По прямой $OB$ равномерно движется самолет со скоростью $v > c$ ($c$ — скорость звука). Наблюдатель следит за полетом из точки $A$. В тот момент, когда самолет находится в точке $O$, специальное устройство, установленное на самолете, испускает два коротких звуковых импульса: сначала импульс с малой амплитудой, затем — с большой. Временной интервал между импульсами равен $\tau$. При каких условиях наблюдатель сможет зарегистрировать сначала импульс с большой амплитудой, а потом с малой? Расстояние $OA$ равно $L$, угол $AOB$ равен $\theta$.
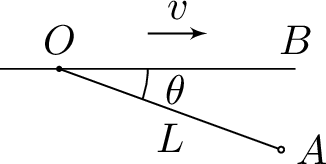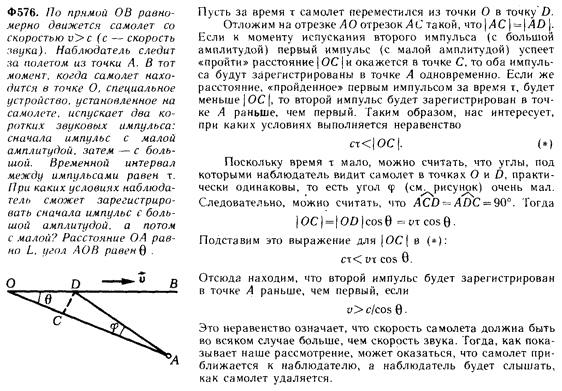
Ответ: $v > c/\cos\theta$
Темы:
T, Волны, Всероссийские, 1979, Распространение волн